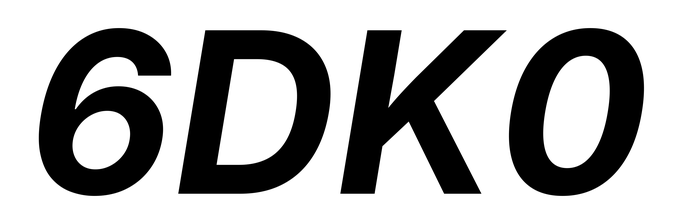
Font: Inter-Italic_Bold_Italic